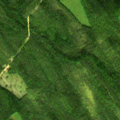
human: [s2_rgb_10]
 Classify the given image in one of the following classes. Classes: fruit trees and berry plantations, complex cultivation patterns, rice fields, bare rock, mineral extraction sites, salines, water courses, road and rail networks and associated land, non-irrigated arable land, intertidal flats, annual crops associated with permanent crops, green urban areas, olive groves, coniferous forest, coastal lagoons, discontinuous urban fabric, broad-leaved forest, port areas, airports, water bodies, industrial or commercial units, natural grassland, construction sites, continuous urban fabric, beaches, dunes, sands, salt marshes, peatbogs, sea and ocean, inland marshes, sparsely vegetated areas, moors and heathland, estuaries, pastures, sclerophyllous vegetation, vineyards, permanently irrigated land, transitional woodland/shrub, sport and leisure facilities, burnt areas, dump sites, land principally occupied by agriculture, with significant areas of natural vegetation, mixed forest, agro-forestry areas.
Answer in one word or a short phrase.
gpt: coniferous forest, transitional woodland/shrub